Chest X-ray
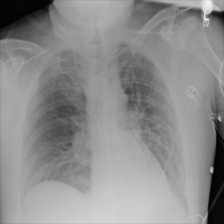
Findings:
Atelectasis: positive
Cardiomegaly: negative
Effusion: negative
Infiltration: negative
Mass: negative
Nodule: negative
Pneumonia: negative
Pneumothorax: negative
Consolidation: negative
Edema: negative
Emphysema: negative
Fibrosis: negative
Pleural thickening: negative
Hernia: negative